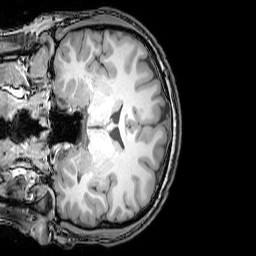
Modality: T1w
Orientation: coronal
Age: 26
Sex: male
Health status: healthy
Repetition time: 0.081 s
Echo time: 0.037 s